Question: I have an installer prepared from Microsoft Visual Studio 2010. In my package, there are several libraries. Whenever I rename any of the package components from installation folder and run the app, it automatically restores the missing pieces. But problem is I don't want to do this. Is there a way to disable this?
I have tried according to the suggestion of PhilDW's answer. But after modifying the component id it shows the following message -

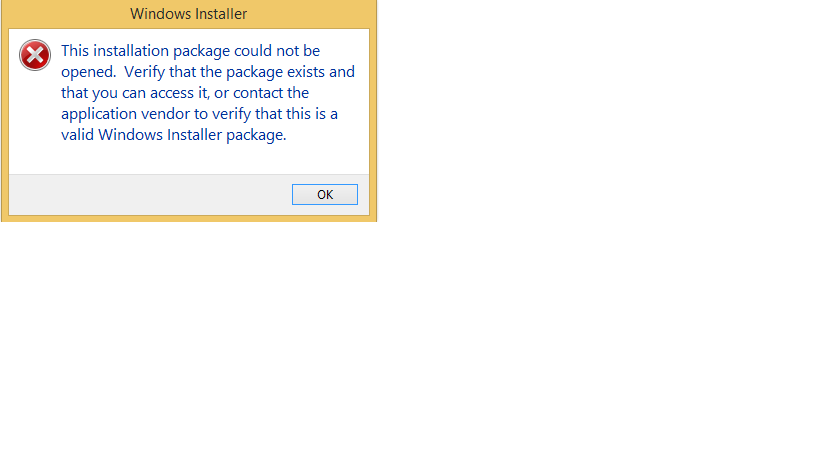
Answer: The documented way to do this for selected files is to set the Component id to null in the Copmponent table in the MSI file. See ComponentId:
<URL>
Visual Studio does not support null guids (it doesn't expose component guids at all) so you'd need to edit the MSI file with Orca be setting those ids to empty for those files.